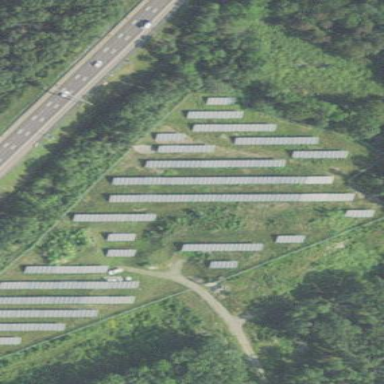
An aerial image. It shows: Solar power plant with photovoltaic technology. The plant generates electricity and is surrounded by fence.